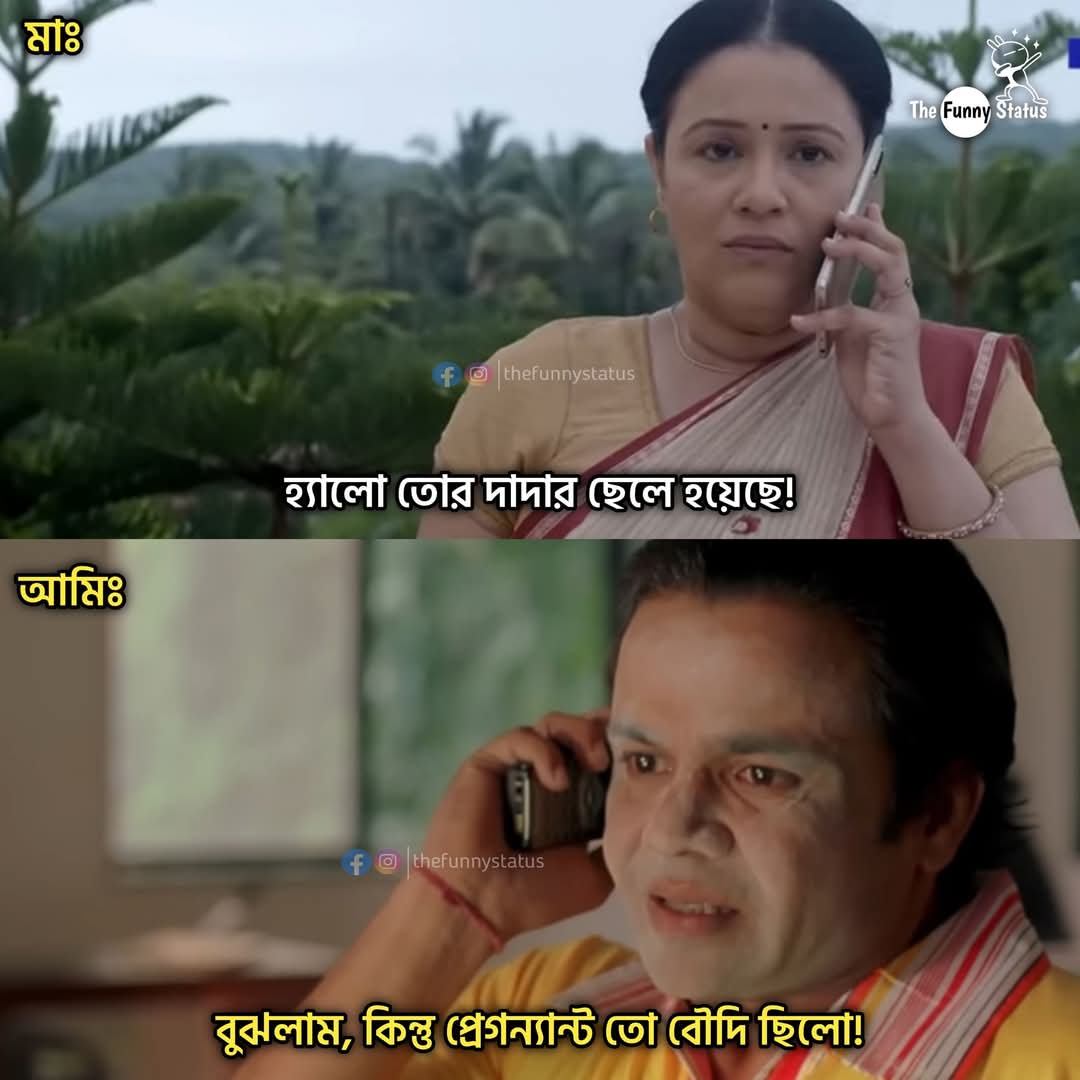
Text: মাঃ
হ্যালো তোর দাদার ছেলে হয়েছে!
আমিঃ
বুঝলাম, কিন্তু প্রেগন্যান্ট তো বৌদি ছিলো!
Label: Non Hate